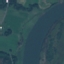
Land use / land cover class: River